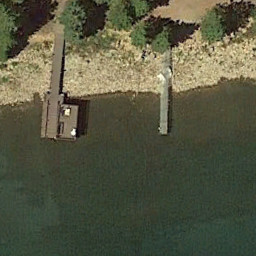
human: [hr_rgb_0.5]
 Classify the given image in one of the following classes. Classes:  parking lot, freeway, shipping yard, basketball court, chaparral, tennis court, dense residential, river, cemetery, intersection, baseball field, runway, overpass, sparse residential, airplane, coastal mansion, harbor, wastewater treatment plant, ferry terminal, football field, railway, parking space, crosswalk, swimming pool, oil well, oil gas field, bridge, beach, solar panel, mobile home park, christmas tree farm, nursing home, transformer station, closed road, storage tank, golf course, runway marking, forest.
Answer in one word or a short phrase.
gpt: ferry terminal